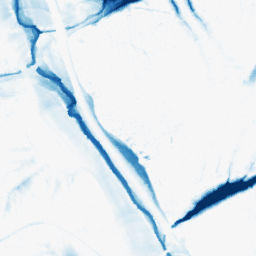
Category: morphological
Decomposition family: morphological_ellipse
Decomposition parameters: operation: closing
width: 30
height: 50
Upsampling method: cubic_catmull_rom
Upsampling parameters: scale: 4
Upsampling scale: 4